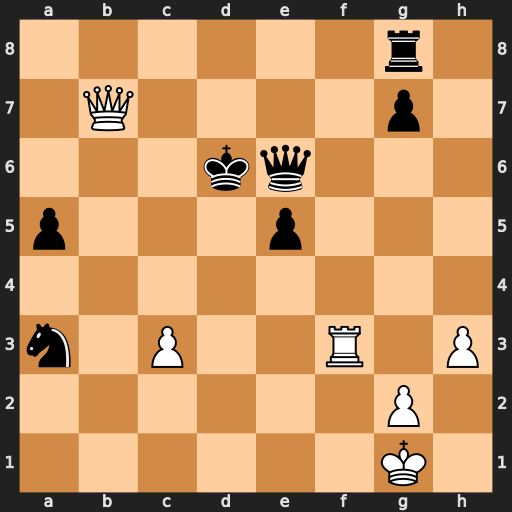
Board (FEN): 6r1/1Q4p1/3kq3/p3p3/8/n1P2R1P/6P1/6K1
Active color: w
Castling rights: -
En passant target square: -
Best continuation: Qb6+ Kd7 Rd3+